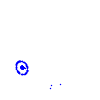
Particle: kaon